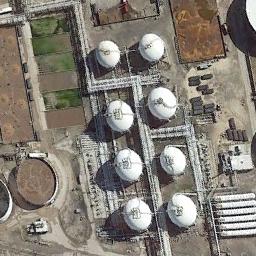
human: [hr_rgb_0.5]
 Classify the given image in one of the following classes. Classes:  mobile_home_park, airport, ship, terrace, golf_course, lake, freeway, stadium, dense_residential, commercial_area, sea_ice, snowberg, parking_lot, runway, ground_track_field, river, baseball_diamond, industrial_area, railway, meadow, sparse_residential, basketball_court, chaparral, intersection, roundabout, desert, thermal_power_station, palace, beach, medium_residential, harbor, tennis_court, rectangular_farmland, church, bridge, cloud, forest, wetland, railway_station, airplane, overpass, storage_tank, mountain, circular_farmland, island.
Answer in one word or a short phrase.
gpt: storage_tank